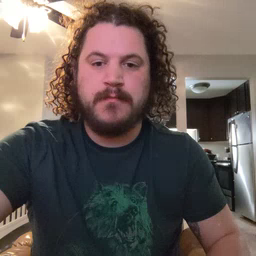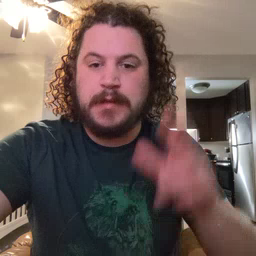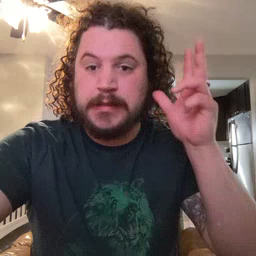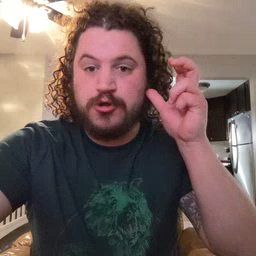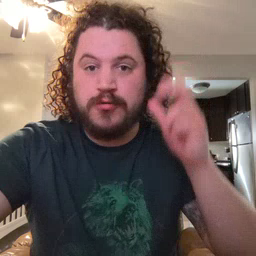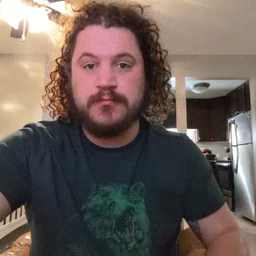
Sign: hear